Question: Is everything okay?
I have the following table in my java application.
By the status he makes the line a certain color, as I will show in the code below.
What I want is that only the first column is colored, the others want to appear with the default color.
'''
public class PriorityCellRenderer extends DefaultTableCellRenderer {
@Override
public Component getTableCellRendererComponent(JTable table, Object value,
boolean isSelected, boolean hasFocus, int row, int column) {
super.getTableCellRendererComponent(
table, value, isSelected, hasFocus, row, column);
//if (Integer.valueOf(1).equals(table.getValueAt(row, 1)) && 0 == column) && 9 < column)
if (String.valueOf(1).equals(table.getValueAt(row, 0))) {
setForeground(Color.BLUE); // or background
}
if (String.valueOf(2).equals(table.getValueAt(row, 0))) {
setForeground(Color.GREEN); // or background
}
if (String.valueOf(3).equals(table.getValueAt(row, 0))) {
setForeground(Color.YELLOW); // or background
}
if (String.valueOf(4).equals(table.getValueAt(row, 0))) {
setForeground(Color.RED); // or background
}
return this;
}
}
'''

Realized my question?
Does anyone can help me please?
Thank you very much.
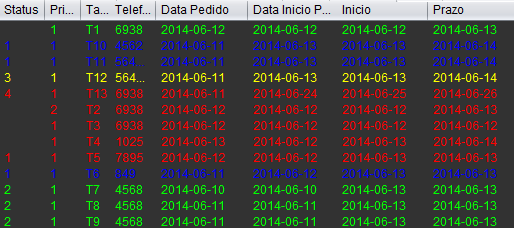
Answer: 1. Set custom renderer for target column: table.getColumnModel().getColumn(COLUMN_INDEX).setCellRenderer(new PriorityCellRenderer());
2. in getTableCellRendererComponent() validate column index if(column == COLUMN_INDEX)